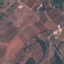
Land use / land cover class: PermanentCrop